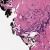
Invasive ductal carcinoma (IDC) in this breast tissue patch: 0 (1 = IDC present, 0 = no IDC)